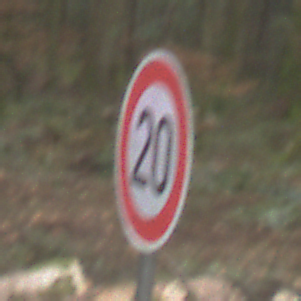
Verkehrszeichen: Geschwindigkeit20
Umgebung: Outdoor, Nature
Tageszeit: Midday
Wetter: Overcast
Licht: Natural
Jahreszeit: NotSpecified
Kontrast: LowContrast